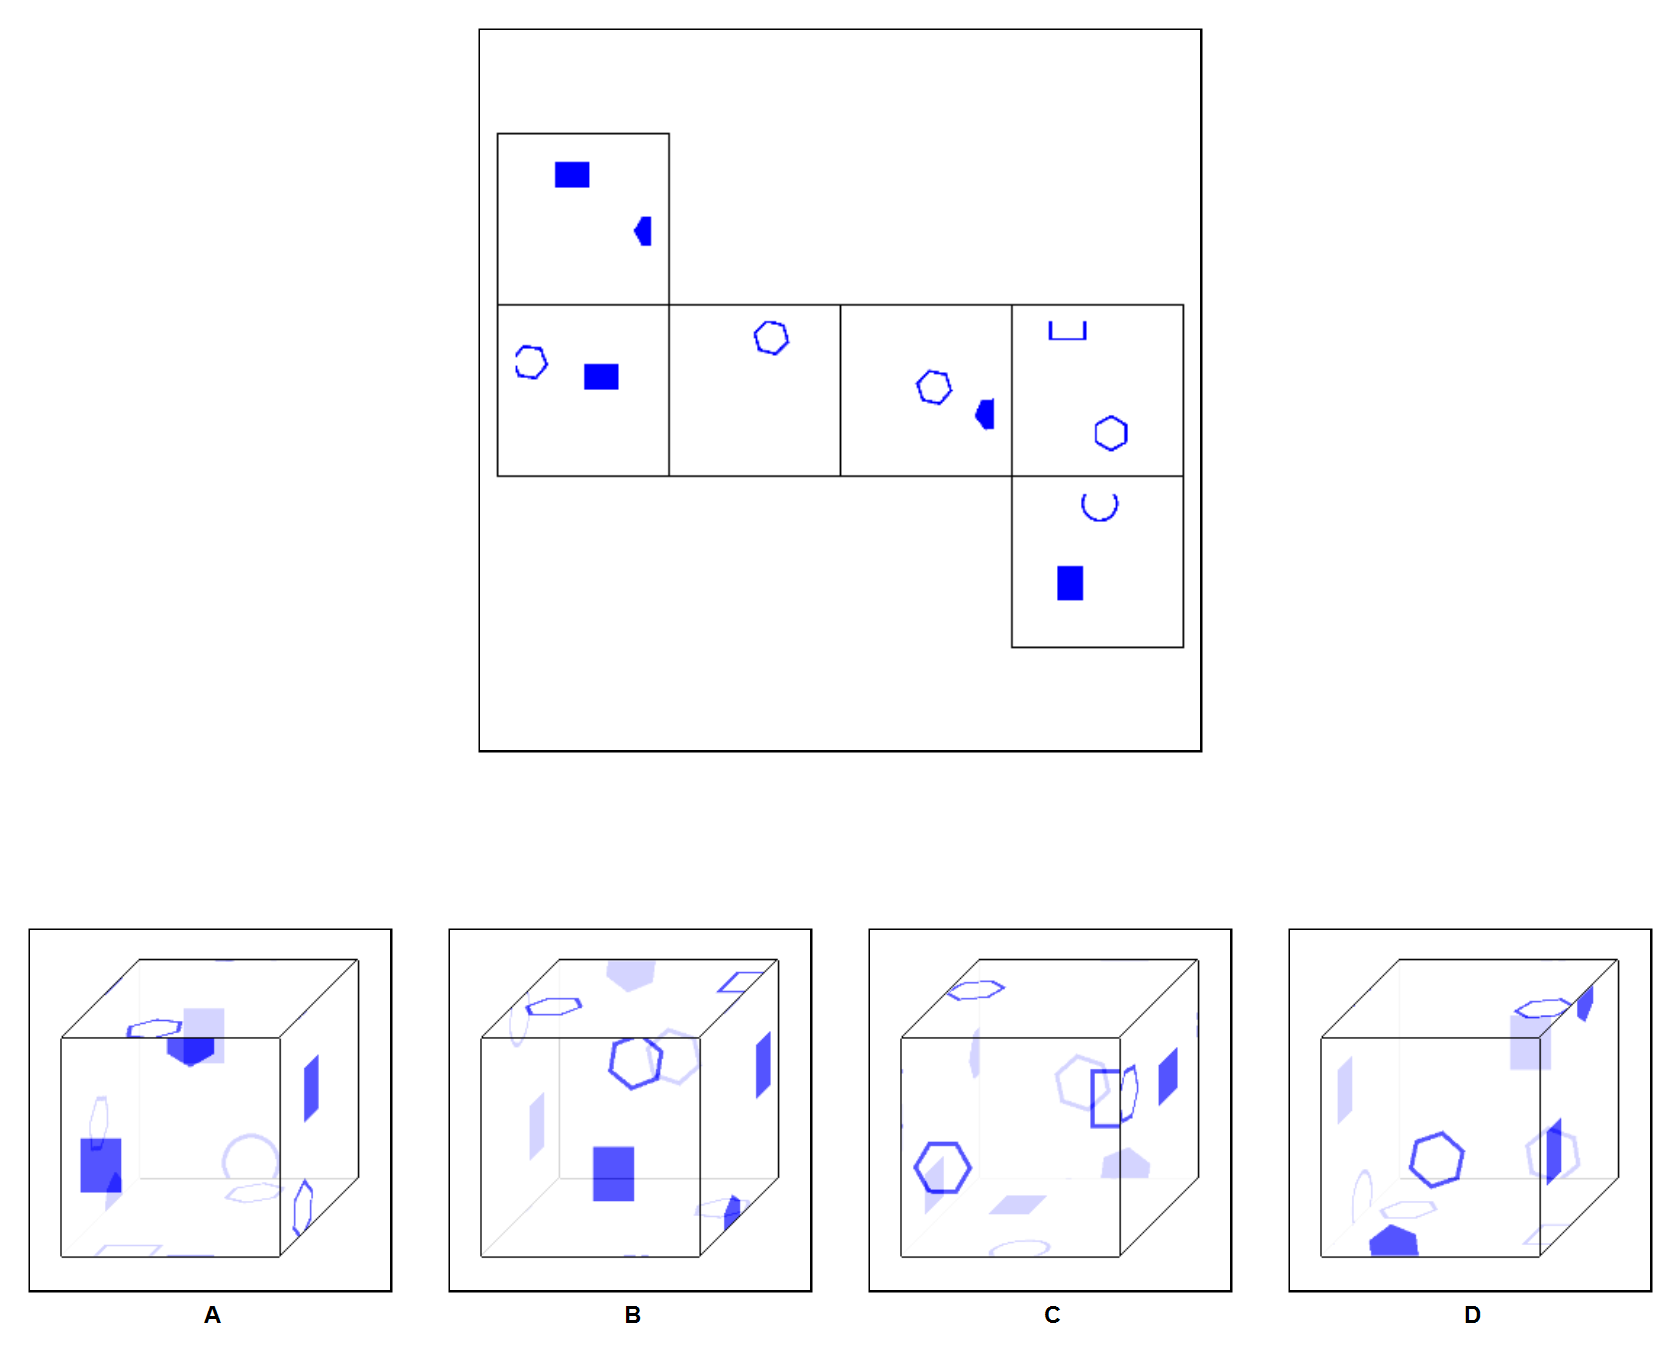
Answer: C